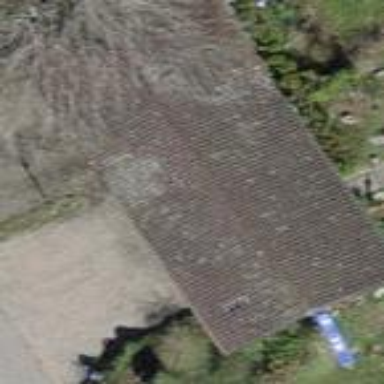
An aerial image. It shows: Garage.